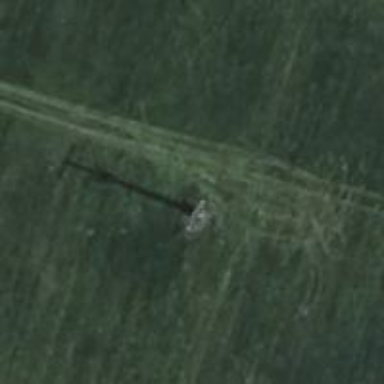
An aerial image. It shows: Power pole.